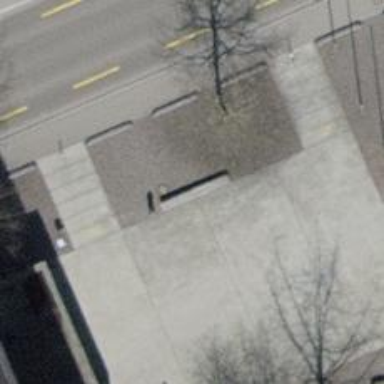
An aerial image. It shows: Bench for seating.